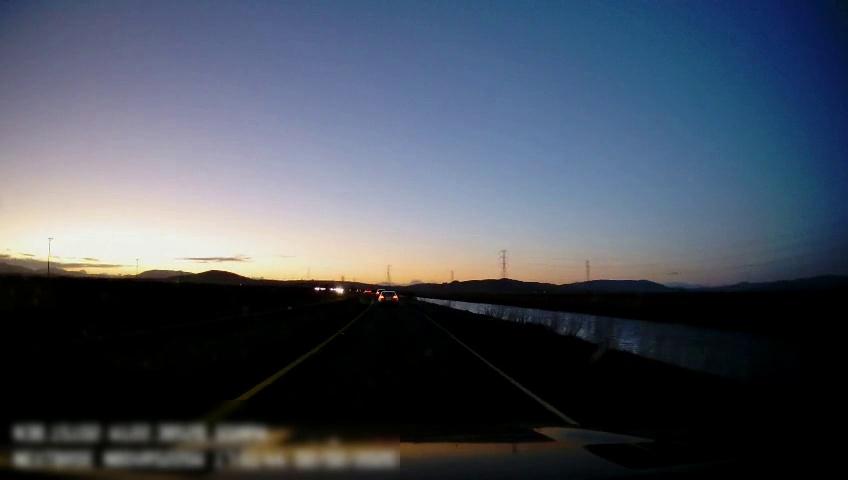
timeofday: Dusk/Dawn/Twilight
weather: Sunny
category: Drivable Space
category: Vehicles | Car
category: Lanes | Current Lane
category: Lanes | Current Lane